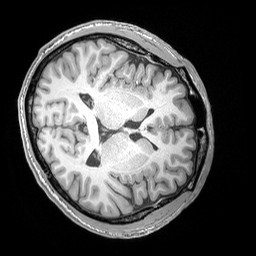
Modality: T1w
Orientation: axial
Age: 40
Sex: male
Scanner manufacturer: siemens
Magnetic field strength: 3 T
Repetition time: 2.53 s
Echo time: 0.00326 s